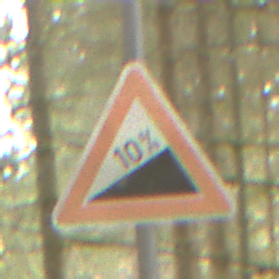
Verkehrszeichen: Steigung10
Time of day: MorningAfternoon
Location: Outdoor (Nature)
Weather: Overcast
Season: Winter
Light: Natural